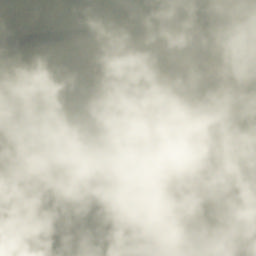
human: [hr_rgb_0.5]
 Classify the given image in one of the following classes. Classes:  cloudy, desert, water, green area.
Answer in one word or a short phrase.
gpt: cloudy